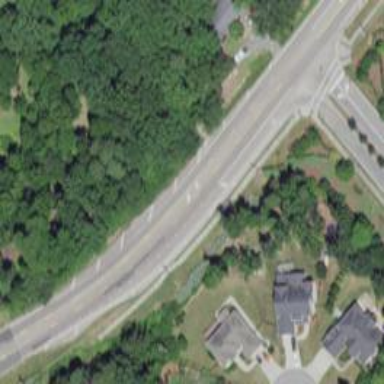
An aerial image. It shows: Tertiary road.